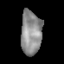
Tissue: lung
Cell type: Epithelial cells
Senescence score: 0.1953
Nuclear area (px): 904
Mean DAPI intensity: 140.513